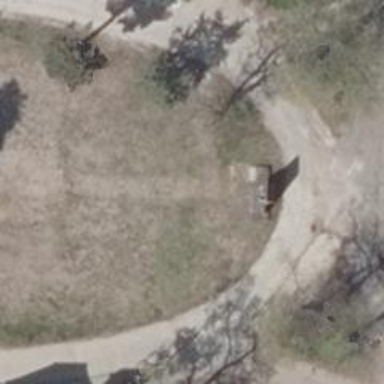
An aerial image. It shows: Memorial site with historic significance.